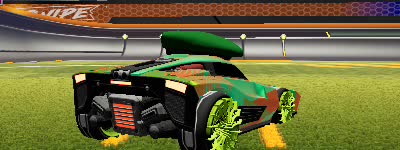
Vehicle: breakout